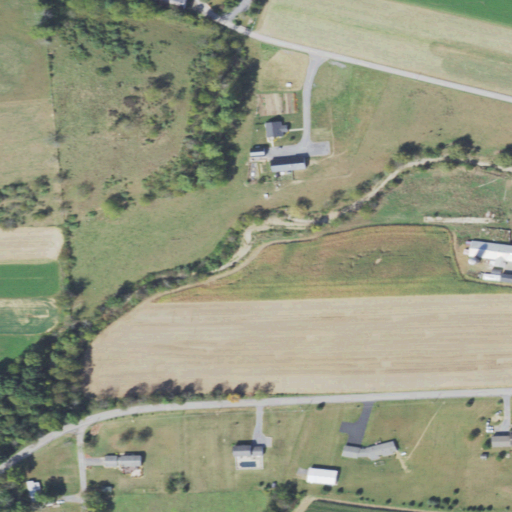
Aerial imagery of valley in Pennsylvania named Nippenose Valley containing pasture, open development, cultivated crops, deciduous forest, low intensity development, mixed forest, and high intensity development